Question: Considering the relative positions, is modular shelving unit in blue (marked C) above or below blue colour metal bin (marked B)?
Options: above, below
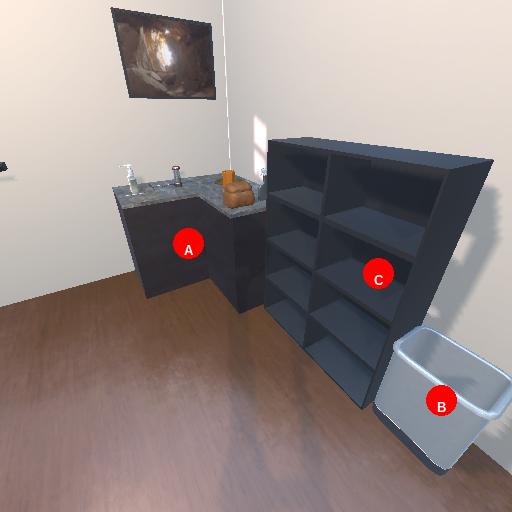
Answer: above